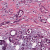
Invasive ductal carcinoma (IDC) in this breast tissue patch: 1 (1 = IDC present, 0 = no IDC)